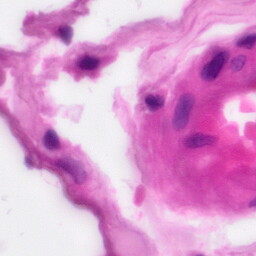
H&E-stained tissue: Pancreatic